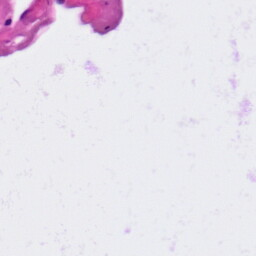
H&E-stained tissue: Lung